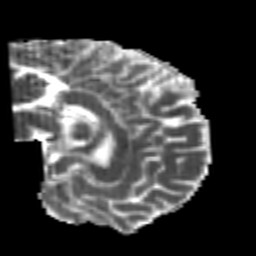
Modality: MD
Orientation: sagittal
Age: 24
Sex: male
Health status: healthy
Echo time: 0.074 s